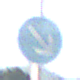
Verkehrszeichen: VorgeschriebeneVorbeifahrtRechts
Umgebung: Outdoor, Nature
Tageszeit: SunriseSunset
Wetter: Clear
Licht: Natural
Jahreszeit: NotSpecified
Kontrast: HighContrast